Question: I'm using Visual Studio 2022.
How can I reduce the space around the line numbers?

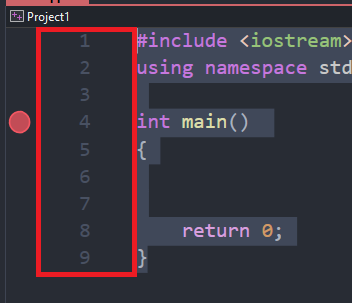
Answer: Randomly found a solution.
RMB on line numbers, there will be option "lightbulb margin". off to remove those indents.